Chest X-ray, AP view. Patient: 61 years old, sex F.
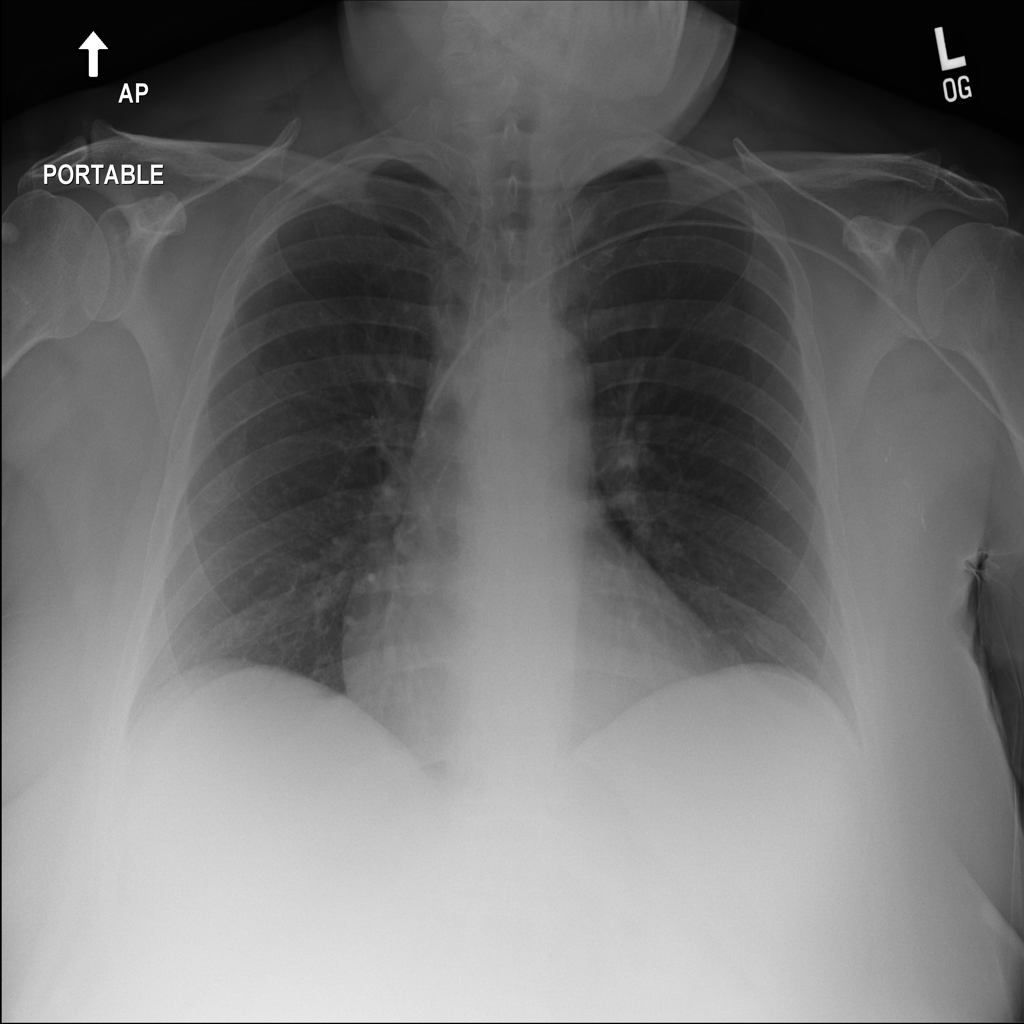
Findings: No Finding